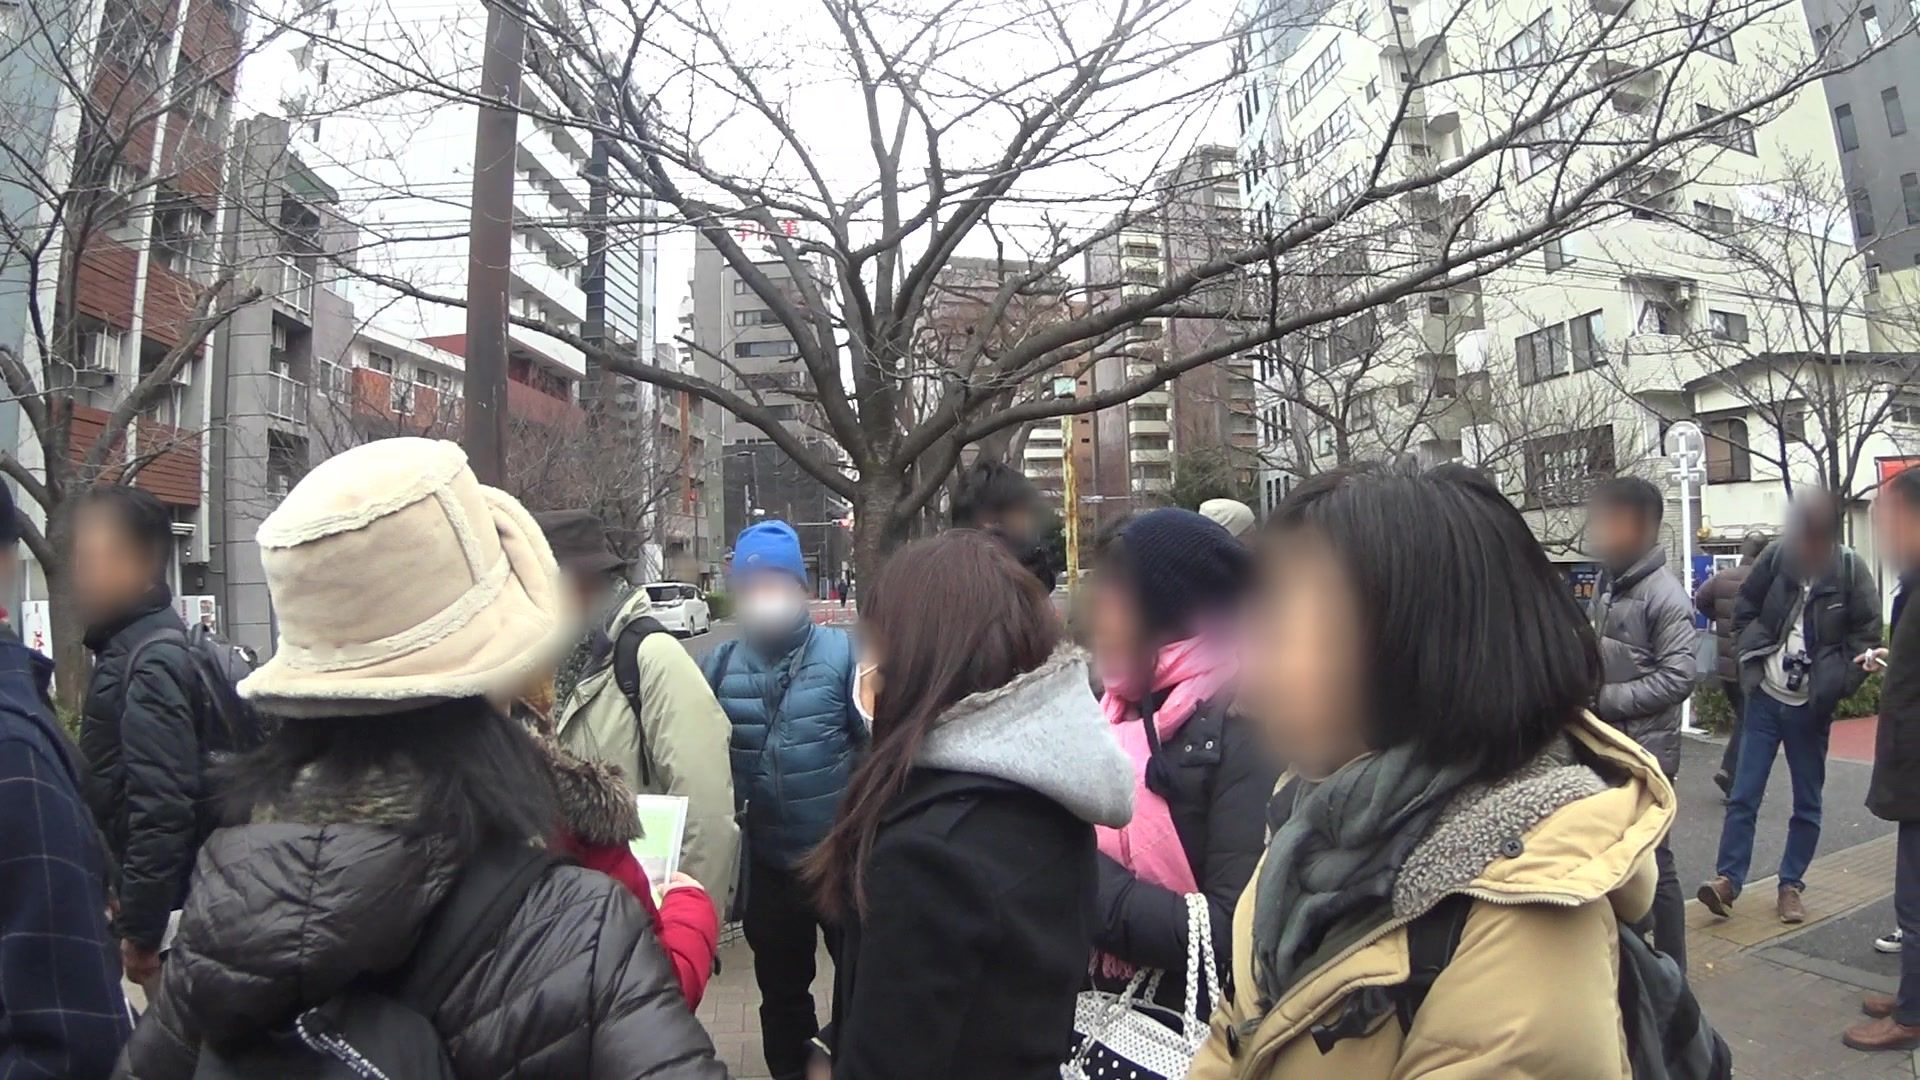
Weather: snowy
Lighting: day
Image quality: slightly poor
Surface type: walking surface
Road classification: pedestrian, path
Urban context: urban centre
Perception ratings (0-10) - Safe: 0.45, Lively: 5.33, Beautiful: 4.69, Boring: 3.49, Depressing: 2.99, Wealthy: 6.71